Breast ultrasound image
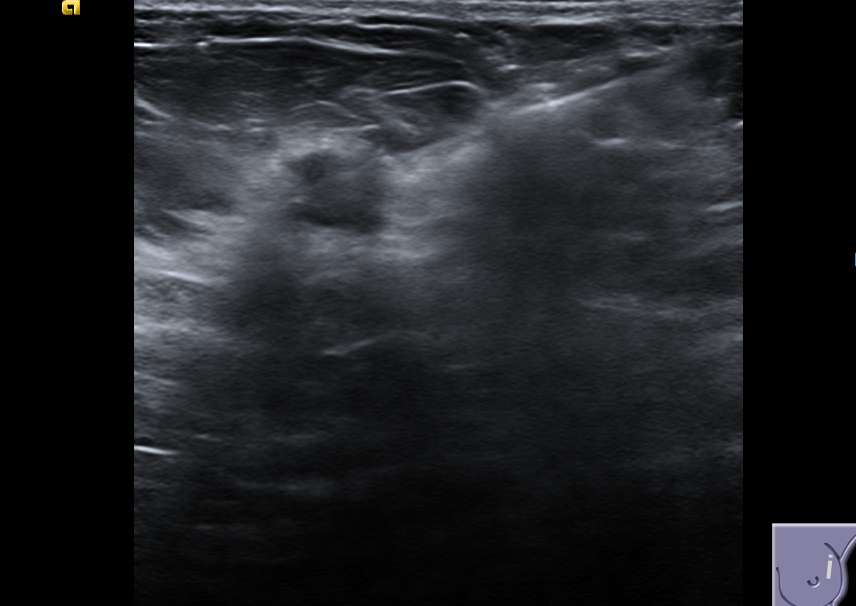
Diagnosis: malignant